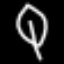
Label: leaf